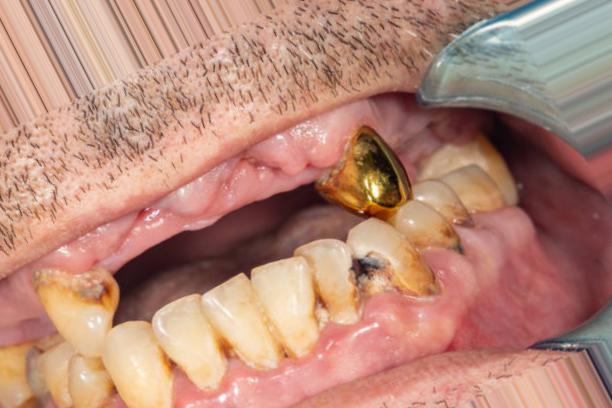
Condition: Caries